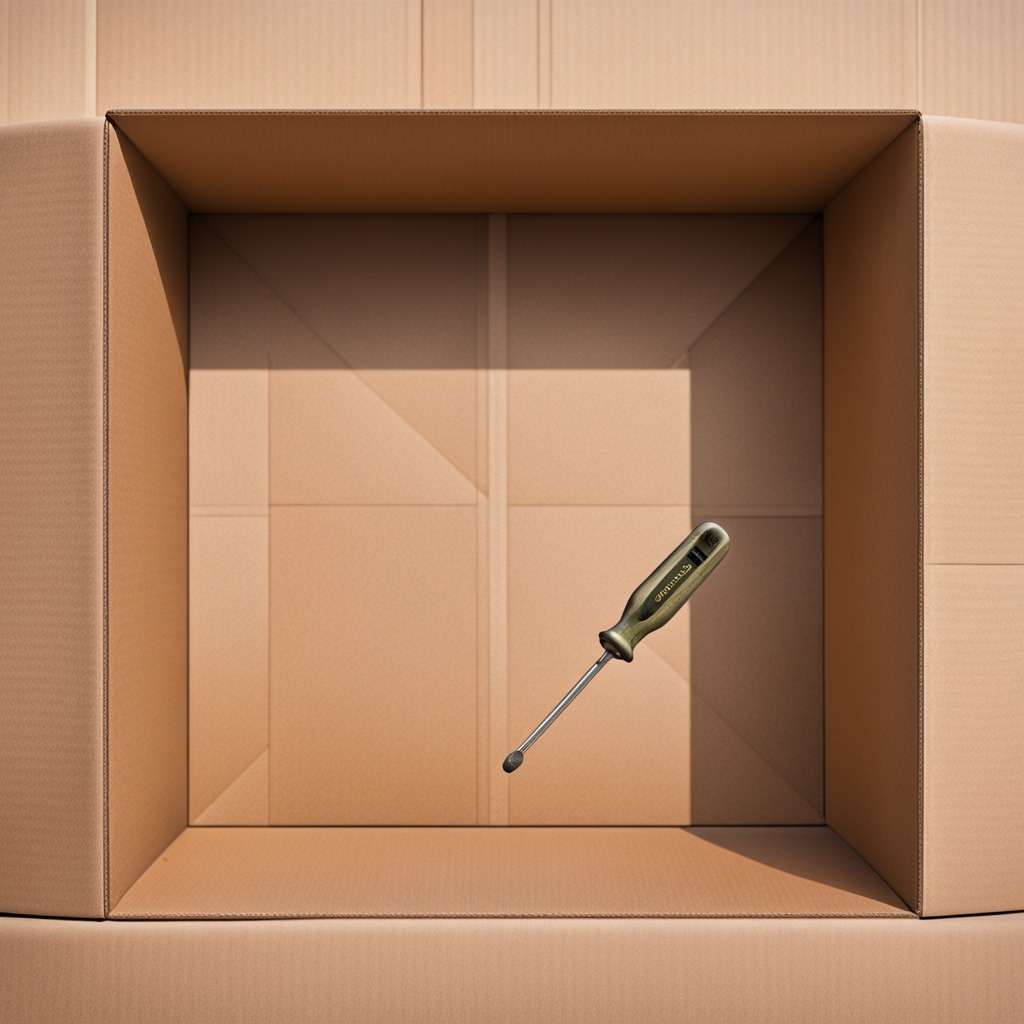
A screwdriver is lying on a clean dry cardboard box surface in an outdoor workshop during daytime bright natural light soft shadows slightly creased but